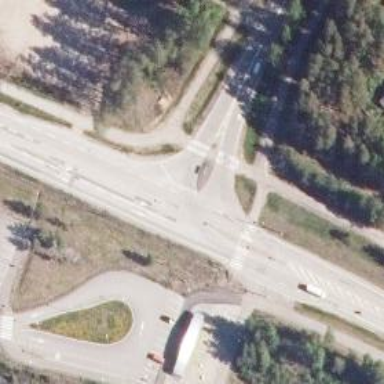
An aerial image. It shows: Island crossing on the road.